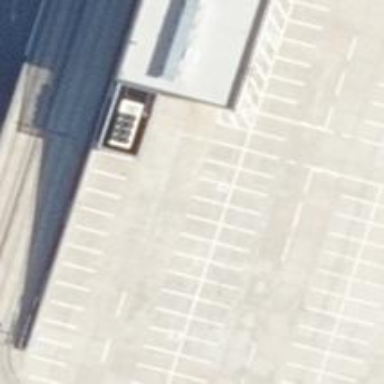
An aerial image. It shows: Multi-storey parking facility.